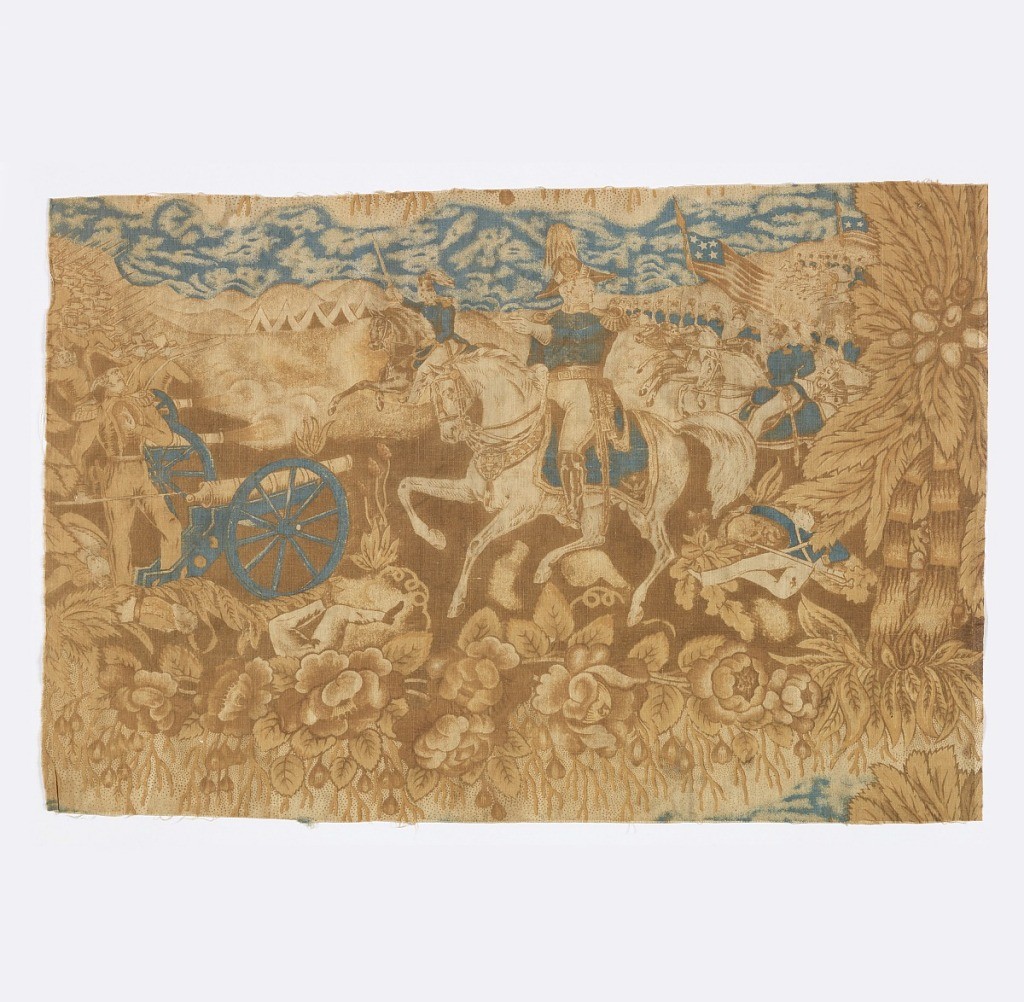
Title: Textile
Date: mid-19th century
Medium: cotton Technique: printed by engraved roller on plain weave Label: cotton printed by engraved roller
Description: Fragment of printed cotton showing a scene of General Zachary Taylor on horseback at the Battle of Resaca de la Palma, with a soldier firing a canon, mounted cavalry with the American flag, teepees in the distance, and a river prominantly featured at the top of the design. Surrounded by palm trees and exotic foliage. Printed in blue and brown on an ivory ground.